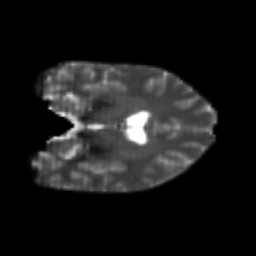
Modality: T2w
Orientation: coronal
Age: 24
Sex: female
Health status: healthy
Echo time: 0.074 s